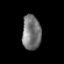
Tissue: prostate
Cell type: Epithelial cells
Senescence score: 0.2745
Nuclear area (px): 634
Mean DAPI intensity: 119.256